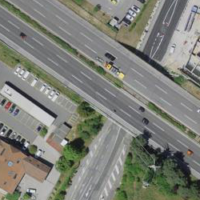
EUNIS habitat code: 57
Species observed at this site:
Geranium sanguineum